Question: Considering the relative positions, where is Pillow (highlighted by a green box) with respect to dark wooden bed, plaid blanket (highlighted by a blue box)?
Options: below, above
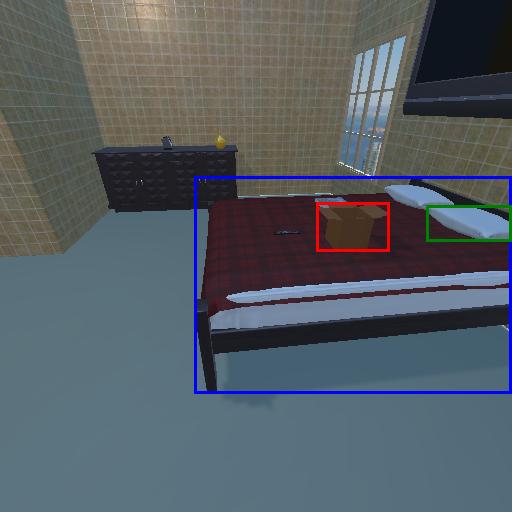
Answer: below